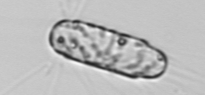
Label: Corethron_hystrix